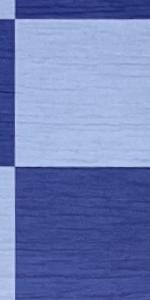
Label: Empty